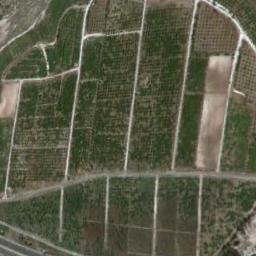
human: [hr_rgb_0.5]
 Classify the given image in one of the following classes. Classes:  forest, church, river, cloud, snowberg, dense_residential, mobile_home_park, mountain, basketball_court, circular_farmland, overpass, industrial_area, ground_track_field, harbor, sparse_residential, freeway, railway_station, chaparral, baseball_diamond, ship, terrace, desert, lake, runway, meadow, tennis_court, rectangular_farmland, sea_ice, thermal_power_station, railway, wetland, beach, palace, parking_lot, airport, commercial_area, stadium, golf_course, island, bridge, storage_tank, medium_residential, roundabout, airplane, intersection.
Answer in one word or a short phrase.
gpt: rectangular_farmland